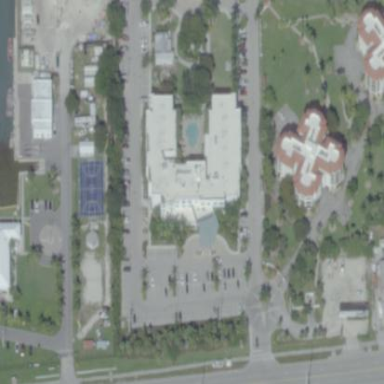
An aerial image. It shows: Hotel building with gasoline fuel available.